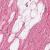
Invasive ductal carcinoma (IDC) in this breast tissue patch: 0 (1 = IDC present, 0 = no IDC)